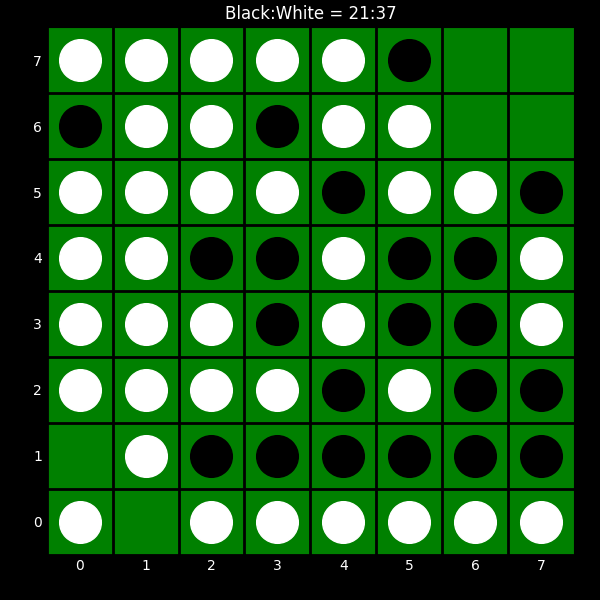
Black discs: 21
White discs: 37